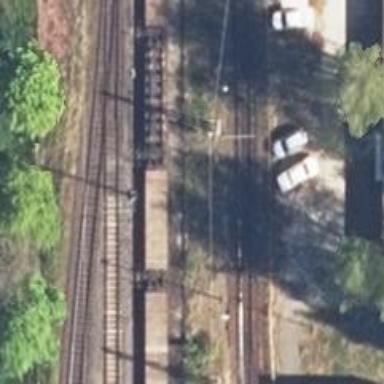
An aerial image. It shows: Railway switch.